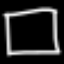
Label: square